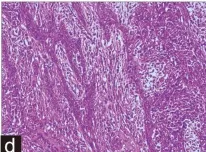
(D) Hematoxylin-eosin staining showed high-grade invasive urothelial carcinoma with glandular and squamous differentiation.
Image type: pathology (h&e)